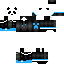
A male skeleton skin with dark skin, wearing brown helmet dressed in a blue armor chest and blue pants, featuring a closed mouth.